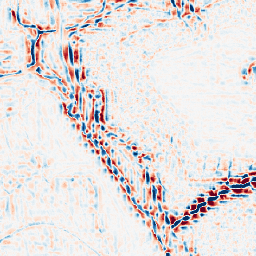
Category: wavelet
Decomposition family: wavelet_reverse_biorthogonal
Decomposition parameters: wavelet: rbio2.4
level: 3
Upsampling method: nearest
Upsampling parameters: scale: 2
Upsampling scale: 2